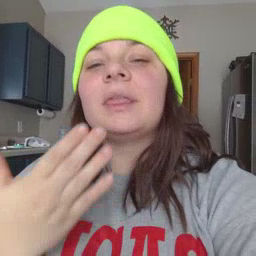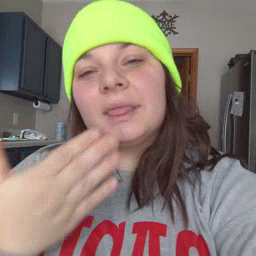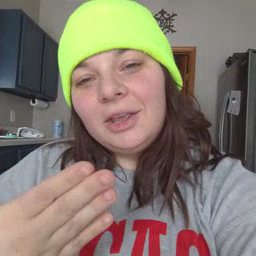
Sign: thankyou